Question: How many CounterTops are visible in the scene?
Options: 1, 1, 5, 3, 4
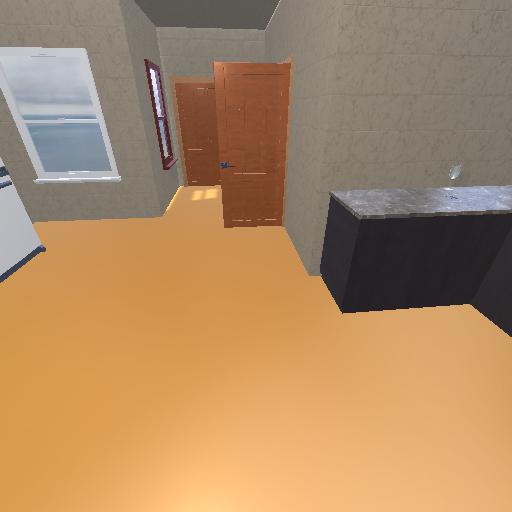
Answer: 1